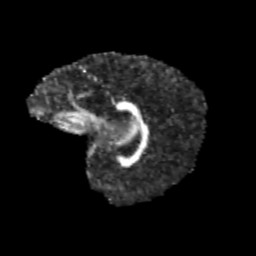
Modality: FA
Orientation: sagittal
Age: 11
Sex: female
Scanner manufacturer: siemens
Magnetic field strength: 3 T
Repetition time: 3.8 s
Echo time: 0.07 s